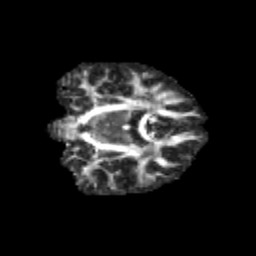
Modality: FA
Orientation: coronal
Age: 11
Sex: male
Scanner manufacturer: siemens
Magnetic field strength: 3 T
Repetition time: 3.8 s
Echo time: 0.07 s